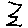
Label: zigzag